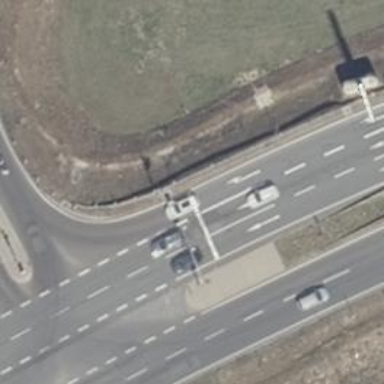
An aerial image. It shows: Asphalt motorway link.